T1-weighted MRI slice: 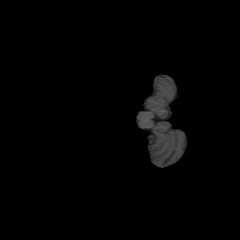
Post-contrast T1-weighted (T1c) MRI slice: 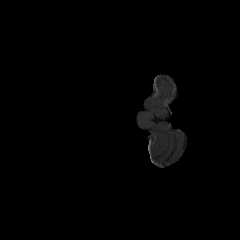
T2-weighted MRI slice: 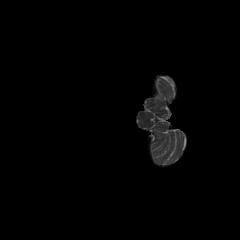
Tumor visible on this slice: no